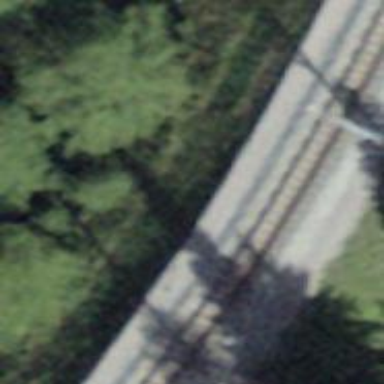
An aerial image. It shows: Retaining wall.